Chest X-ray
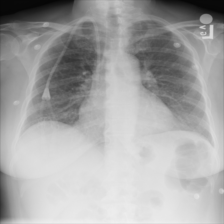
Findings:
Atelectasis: negative
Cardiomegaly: negative
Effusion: negative
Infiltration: negative
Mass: negative
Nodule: positive
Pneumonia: negative
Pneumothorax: negative
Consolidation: negative
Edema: negative
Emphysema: negative
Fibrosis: negative
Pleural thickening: negative
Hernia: negative